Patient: sex M, age 60
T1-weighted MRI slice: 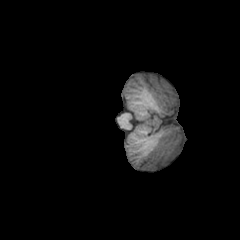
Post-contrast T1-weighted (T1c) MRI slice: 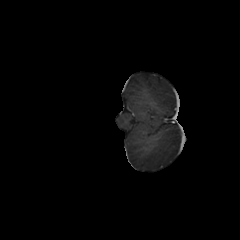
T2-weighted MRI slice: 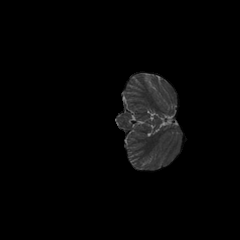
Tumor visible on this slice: no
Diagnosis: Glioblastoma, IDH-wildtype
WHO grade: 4